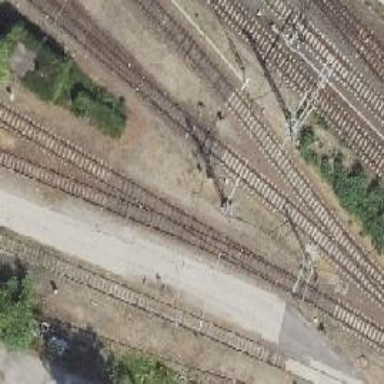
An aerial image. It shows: Railway switch.